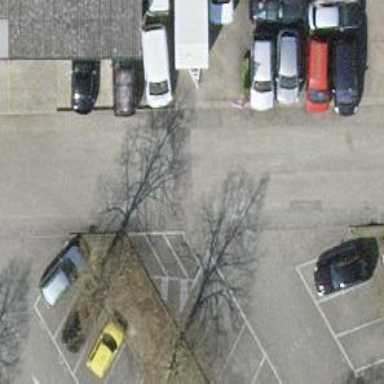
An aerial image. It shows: Parking aisle designated as service road.